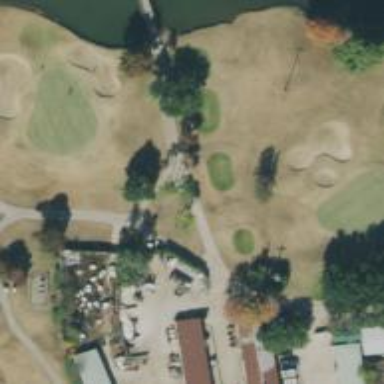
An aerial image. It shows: Path used for both walking and golf.